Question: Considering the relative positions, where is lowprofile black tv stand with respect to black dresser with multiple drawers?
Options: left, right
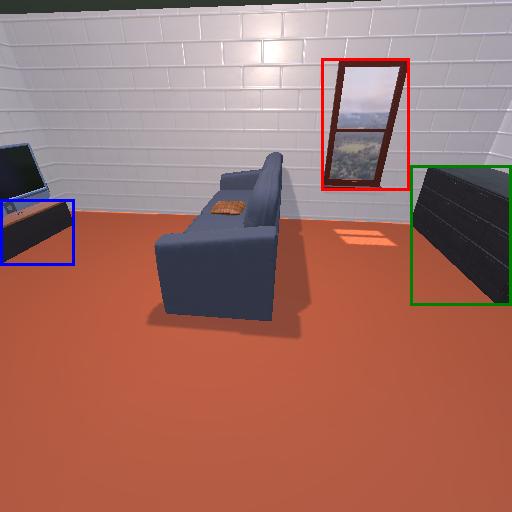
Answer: left